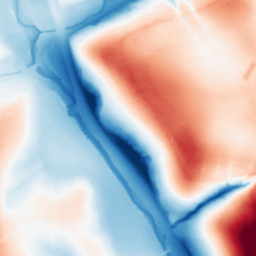
Category: classical
Decomposition family: gaussian_anisotropic
Decomposition parameters: sigma_x: 50
sigma_y: 20
Upsampling method: cubic_catmull_rom
Upsampling parameters: scale: 2
Upsampling scale: 2